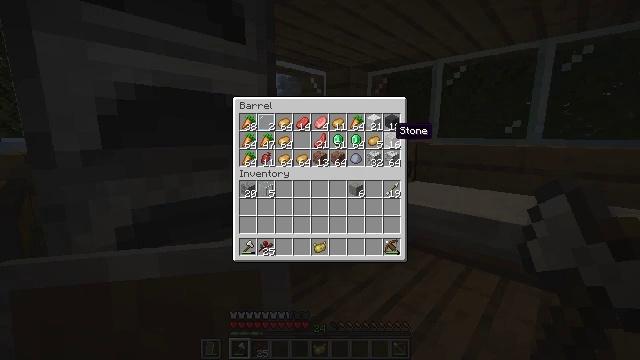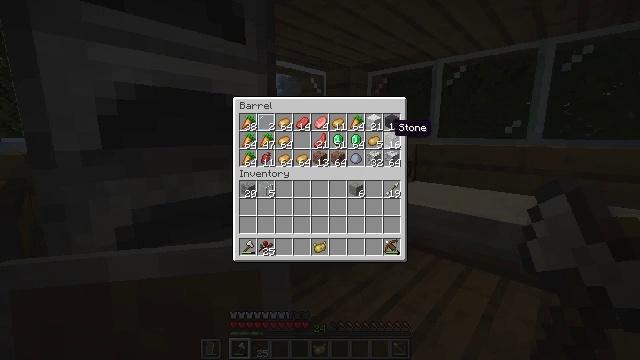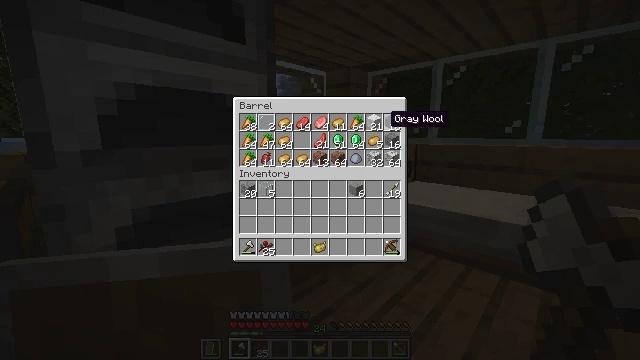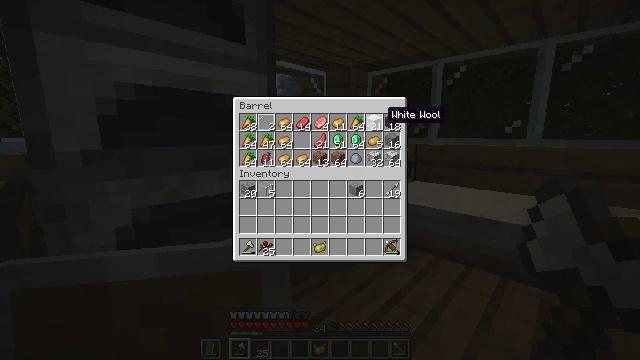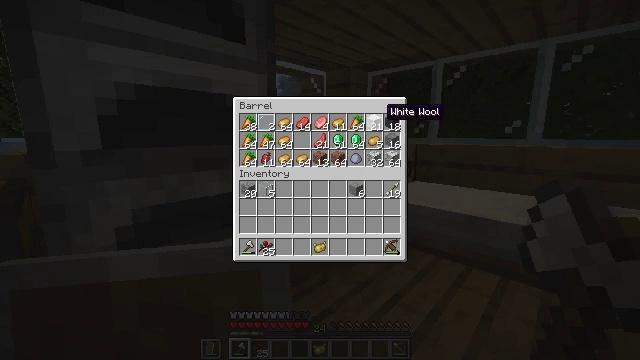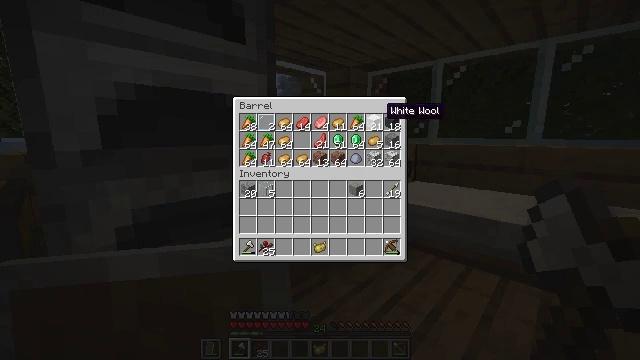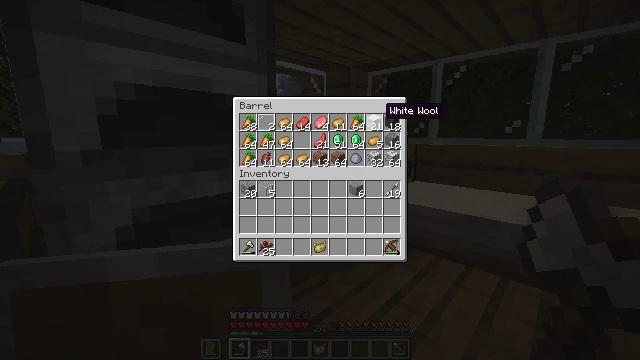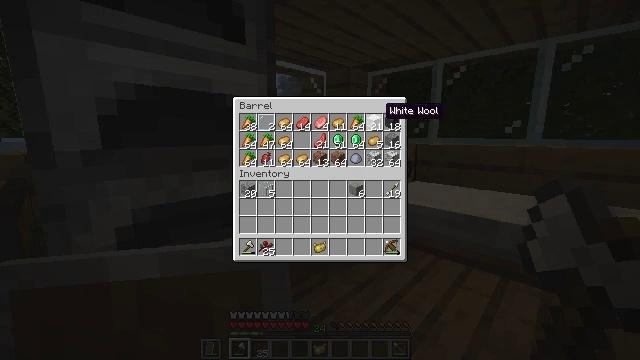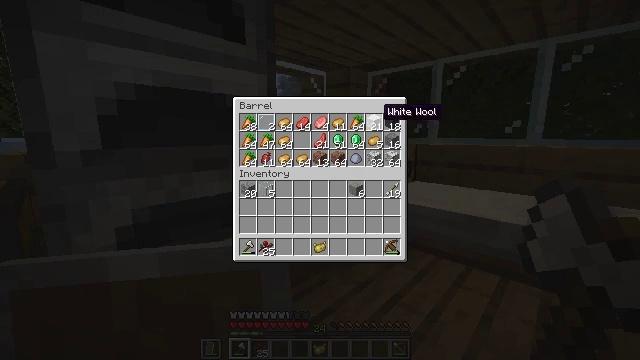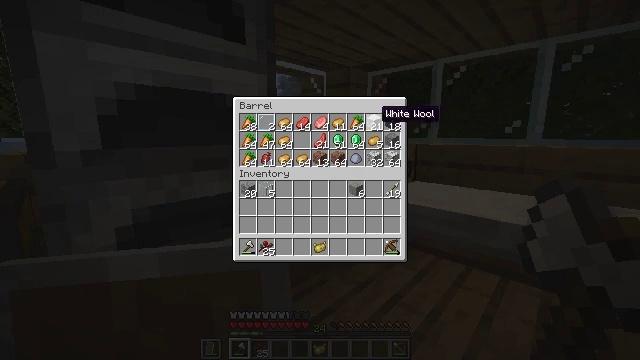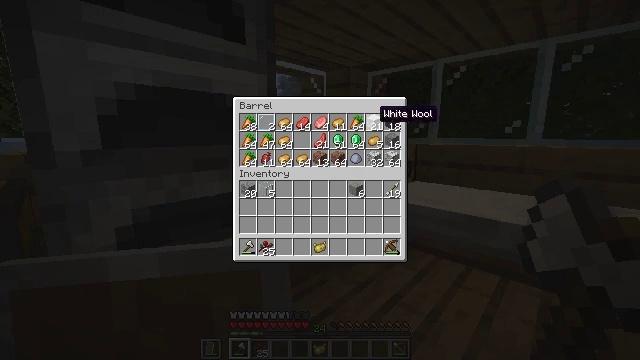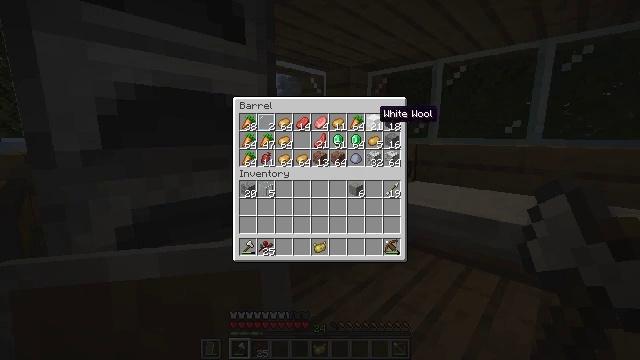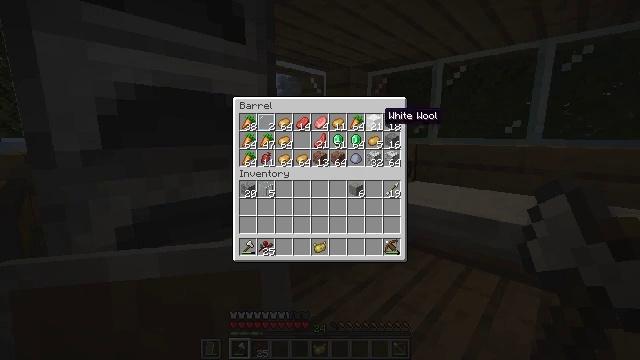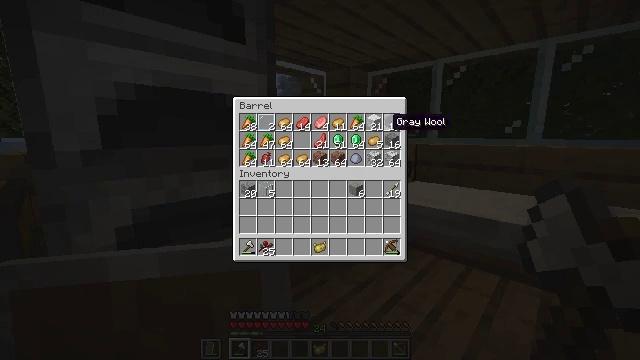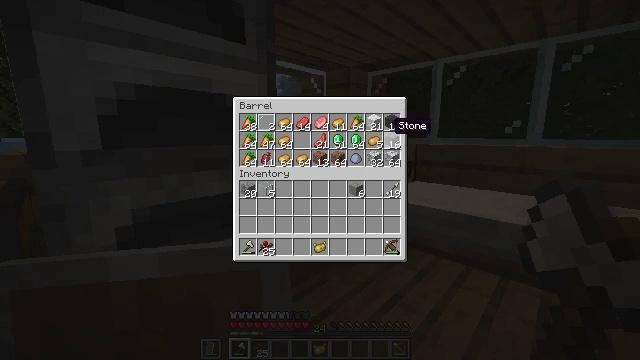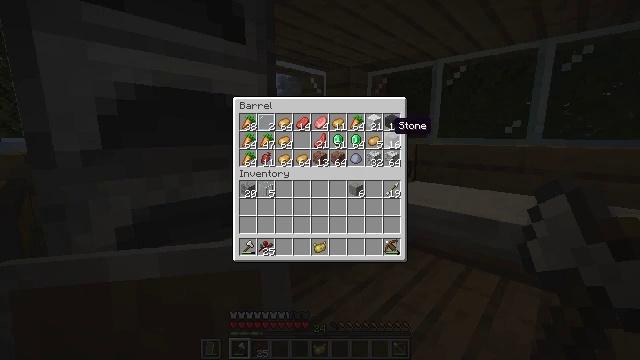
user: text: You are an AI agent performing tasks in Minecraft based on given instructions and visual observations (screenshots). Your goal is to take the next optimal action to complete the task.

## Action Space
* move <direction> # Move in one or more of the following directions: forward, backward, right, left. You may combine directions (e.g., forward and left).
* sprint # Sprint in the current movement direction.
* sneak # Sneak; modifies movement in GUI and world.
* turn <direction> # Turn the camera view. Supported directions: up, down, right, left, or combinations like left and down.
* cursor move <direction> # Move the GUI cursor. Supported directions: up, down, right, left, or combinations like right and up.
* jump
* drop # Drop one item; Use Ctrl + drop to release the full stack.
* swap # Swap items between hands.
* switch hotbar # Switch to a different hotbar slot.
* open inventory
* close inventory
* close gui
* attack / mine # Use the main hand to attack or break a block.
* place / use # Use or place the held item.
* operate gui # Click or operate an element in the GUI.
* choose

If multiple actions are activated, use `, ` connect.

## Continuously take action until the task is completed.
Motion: motion action
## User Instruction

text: Drop a poisonous potato.
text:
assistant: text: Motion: no_op
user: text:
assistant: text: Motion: cursor move up
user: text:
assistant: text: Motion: no_op
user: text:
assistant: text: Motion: no_op
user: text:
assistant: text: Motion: no_op
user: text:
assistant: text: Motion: no_op
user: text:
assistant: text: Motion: no_op
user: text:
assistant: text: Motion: no_op
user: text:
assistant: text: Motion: no_op
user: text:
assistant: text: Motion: no_op
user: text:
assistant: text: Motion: no_op
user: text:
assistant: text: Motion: no_op
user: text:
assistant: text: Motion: cursor move right
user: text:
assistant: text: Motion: no_op
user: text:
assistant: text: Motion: no_op
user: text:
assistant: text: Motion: no_op
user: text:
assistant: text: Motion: no_op
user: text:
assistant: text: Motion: no_op
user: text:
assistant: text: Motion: cursor move left
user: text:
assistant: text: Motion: cursor move left and up
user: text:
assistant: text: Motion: cursor move left
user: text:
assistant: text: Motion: no_op
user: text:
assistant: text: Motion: no_op
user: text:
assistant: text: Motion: no_op
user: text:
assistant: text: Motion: no_op
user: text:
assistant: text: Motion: cursor move left
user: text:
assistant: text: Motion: cursor move left
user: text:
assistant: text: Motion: no_op
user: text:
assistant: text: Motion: no_op
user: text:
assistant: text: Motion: no_op